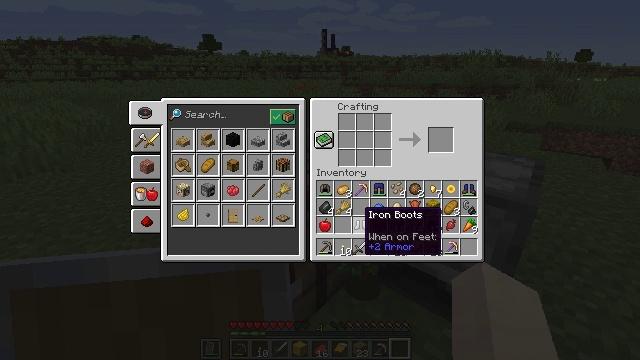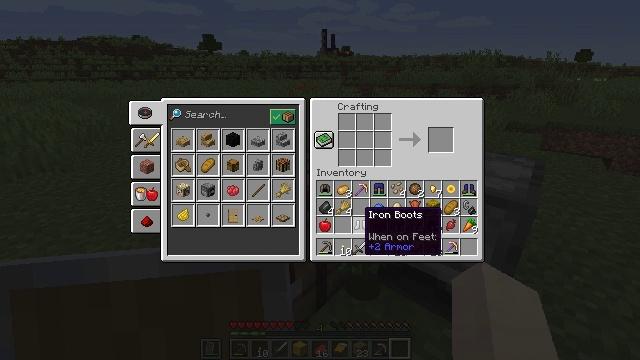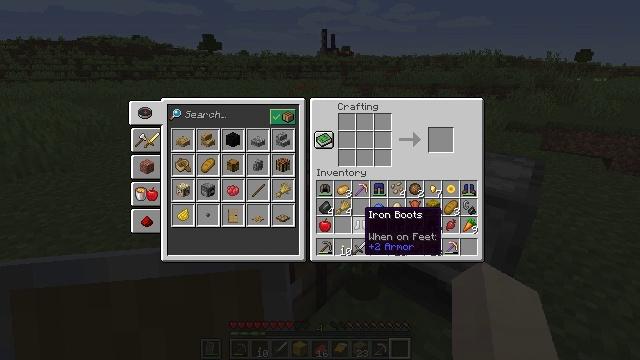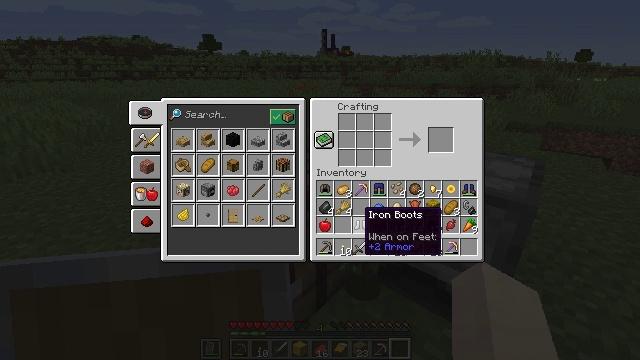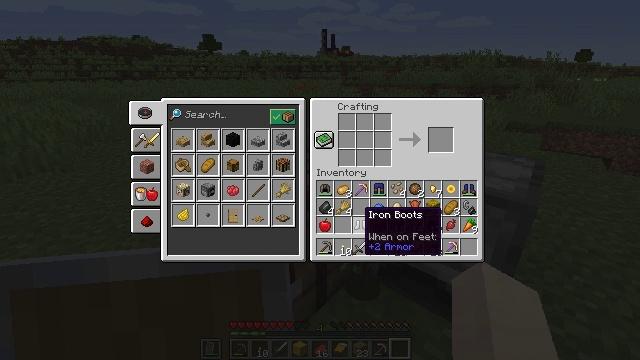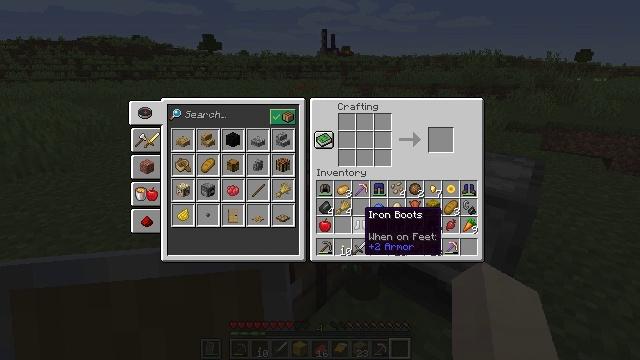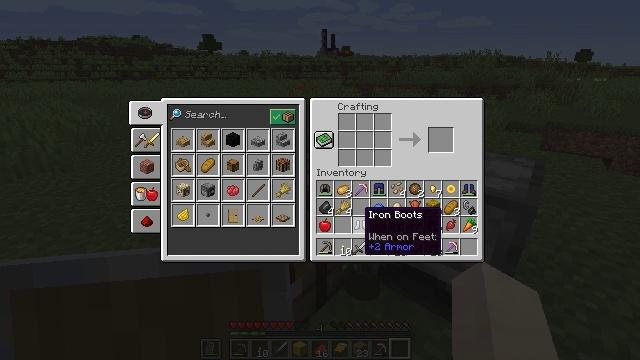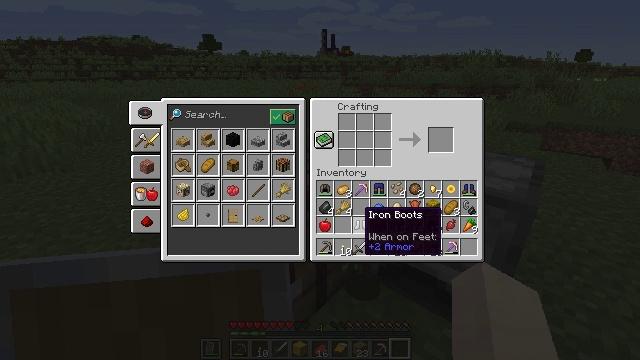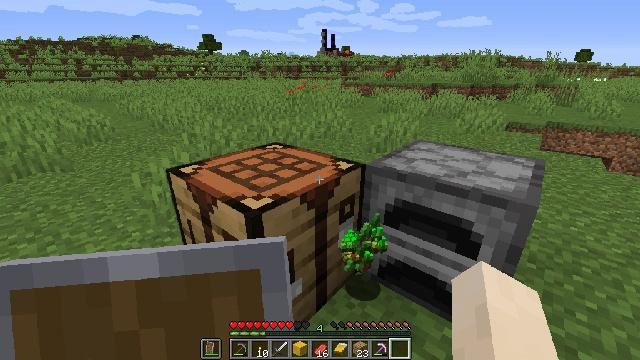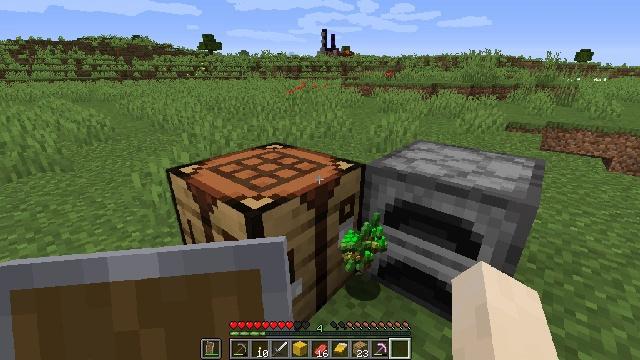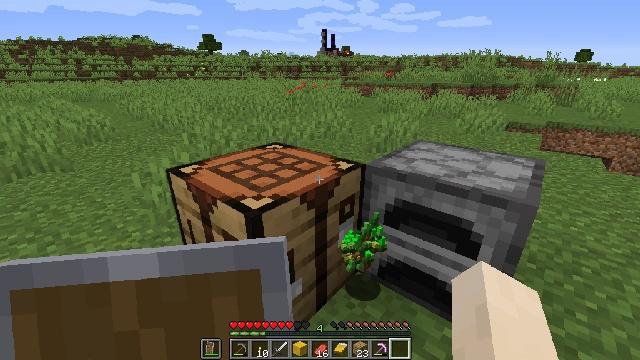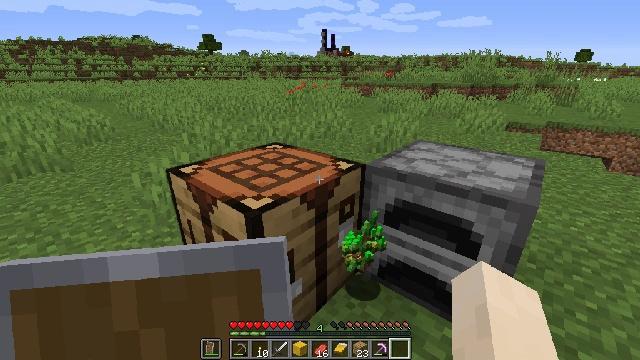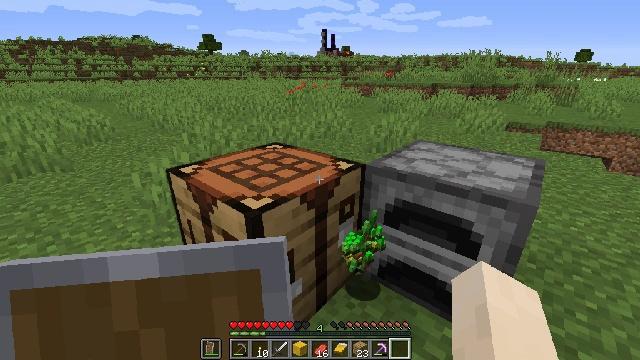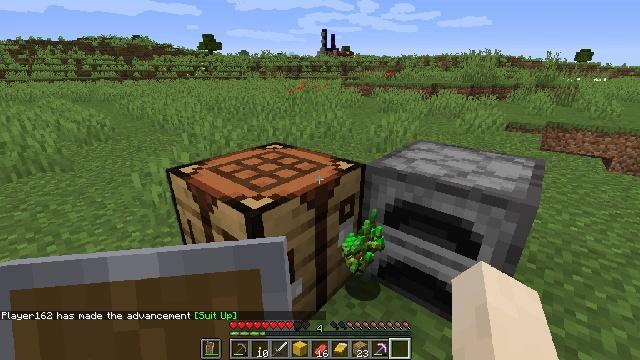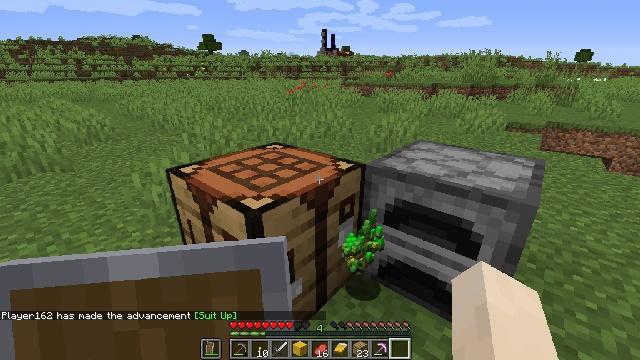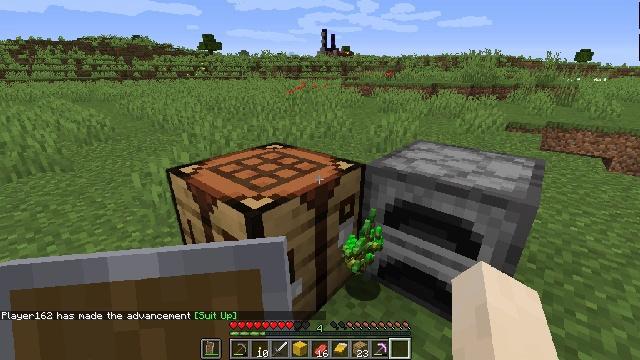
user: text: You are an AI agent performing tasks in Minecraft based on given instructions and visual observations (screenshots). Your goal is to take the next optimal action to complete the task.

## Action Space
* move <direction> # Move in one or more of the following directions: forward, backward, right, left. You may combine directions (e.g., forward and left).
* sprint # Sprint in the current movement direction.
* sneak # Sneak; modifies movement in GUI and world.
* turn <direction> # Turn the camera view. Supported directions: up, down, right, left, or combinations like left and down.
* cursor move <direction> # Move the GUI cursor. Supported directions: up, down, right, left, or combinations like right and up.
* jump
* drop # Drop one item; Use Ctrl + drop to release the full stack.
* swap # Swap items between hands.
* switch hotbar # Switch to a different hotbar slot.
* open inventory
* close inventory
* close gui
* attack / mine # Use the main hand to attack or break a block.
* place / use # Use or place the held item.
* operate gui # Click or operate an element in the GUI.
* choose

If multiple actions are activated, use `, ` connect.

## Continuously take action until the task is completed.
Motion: motion action
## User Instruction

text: Mine block crafting table.
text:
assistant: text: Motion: no_op
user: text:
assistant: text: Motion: no_op
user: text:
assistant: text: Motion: no_op
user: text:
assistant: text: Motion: no_op
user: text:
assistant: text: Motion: no_op
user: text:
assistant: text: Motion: no_op
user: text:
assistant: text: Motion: no_op
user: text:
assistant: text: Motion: open inventory
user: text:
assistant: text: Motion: open inventory
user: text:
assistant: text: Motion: open inventory
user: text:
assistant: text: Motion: open inventory
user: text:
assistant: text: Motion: no_op
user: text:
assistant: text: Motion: no_op
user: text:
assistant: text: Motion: no_op
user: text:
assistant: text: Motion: no_op
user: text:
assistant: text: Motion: no_op
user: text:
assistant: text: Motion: turn right and down
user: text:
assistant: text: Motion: turn down
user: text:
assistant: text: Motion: no_op
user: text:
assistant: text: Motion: no_op
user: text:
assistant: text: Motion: no_op
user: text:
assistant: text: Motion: no_op
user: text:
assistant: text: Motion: no_op
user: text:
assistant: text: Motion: no_op
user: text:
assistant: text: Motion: no_op
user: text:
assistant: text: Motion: no_op
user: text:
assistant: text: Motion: no_op
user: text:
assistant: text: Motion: no_op
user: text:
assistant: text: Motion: no_op
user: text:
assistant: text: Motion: no_op